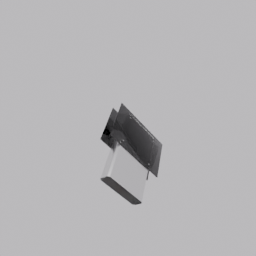
Label: appliances